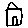
Label: house